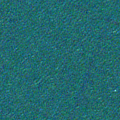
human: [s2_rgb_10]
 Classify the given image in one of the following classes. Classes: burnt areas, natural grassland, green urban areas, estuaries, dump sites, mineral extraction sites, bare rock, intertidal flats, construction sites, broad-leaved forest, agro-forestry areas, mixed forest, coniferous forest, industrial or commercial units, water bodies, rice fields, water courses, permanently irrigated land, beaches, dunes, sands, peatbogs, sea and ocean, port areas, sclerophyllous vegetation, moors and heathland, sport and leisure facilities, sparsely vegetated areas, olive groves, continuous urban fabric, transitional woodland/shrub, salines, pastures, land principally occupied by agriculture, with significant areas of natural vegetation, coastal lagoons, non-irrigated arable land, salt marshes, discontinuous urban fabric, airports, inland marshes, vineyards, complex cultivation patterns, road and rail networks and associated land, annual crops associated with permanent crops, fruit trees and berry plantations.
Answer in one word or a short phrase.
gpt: sea and ocean